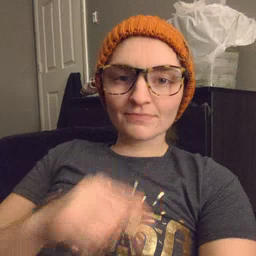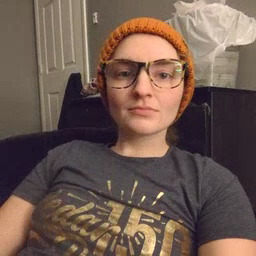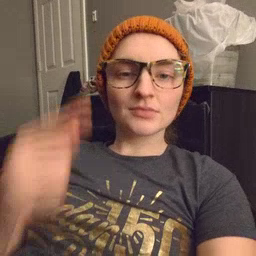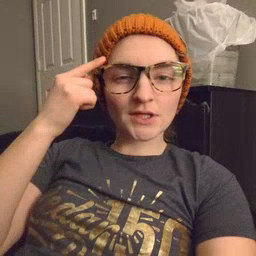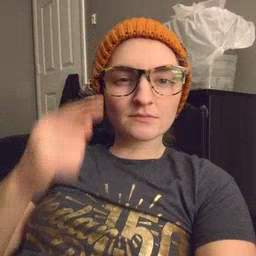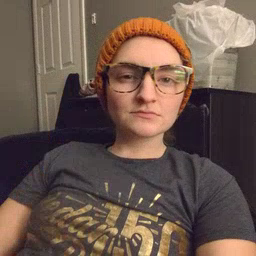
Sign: think